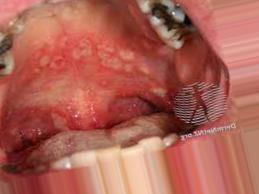
Condition: Mouth Ulcer